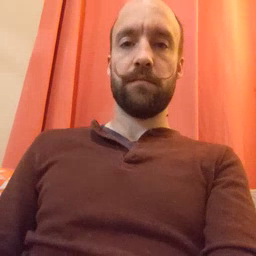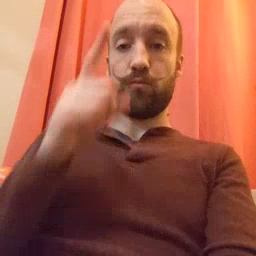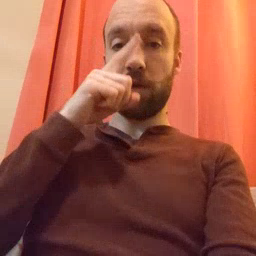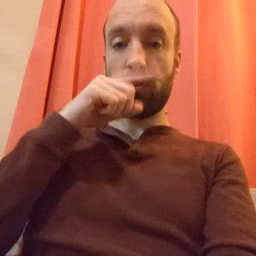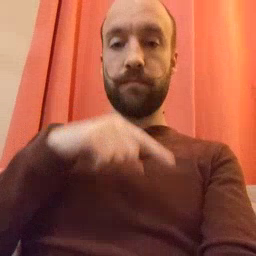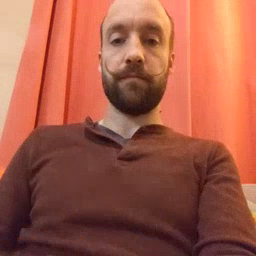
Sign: mouse